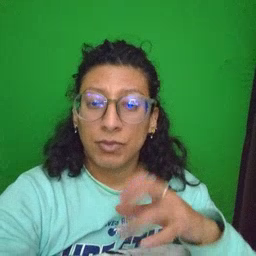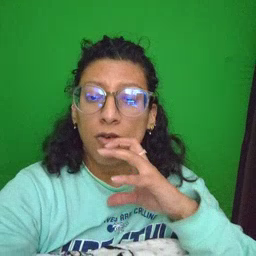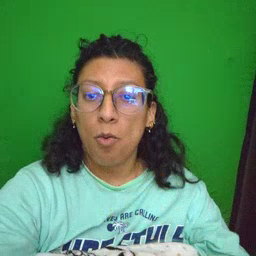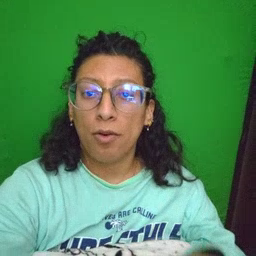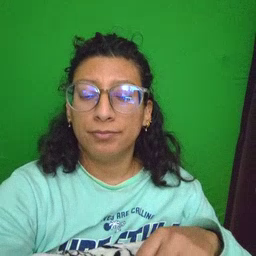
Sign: old